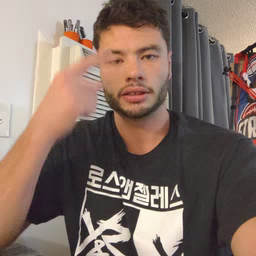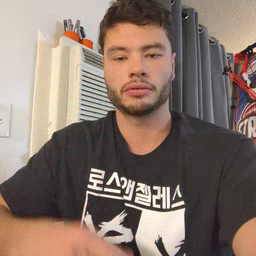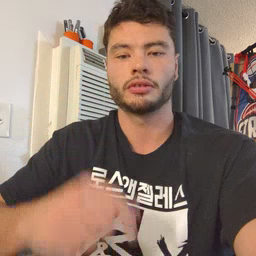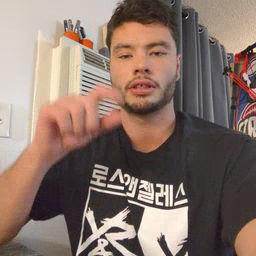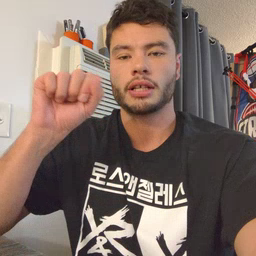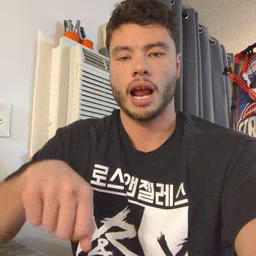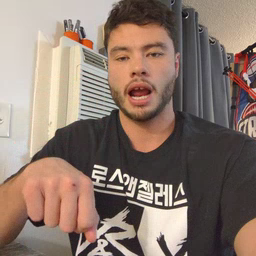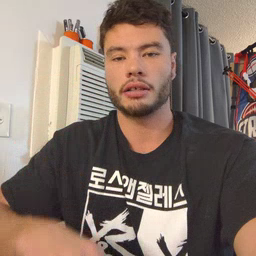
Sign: can